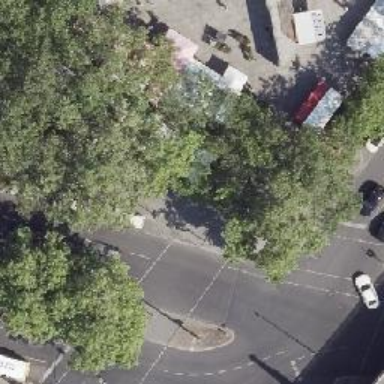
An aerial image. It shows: Footway located on traffic island.